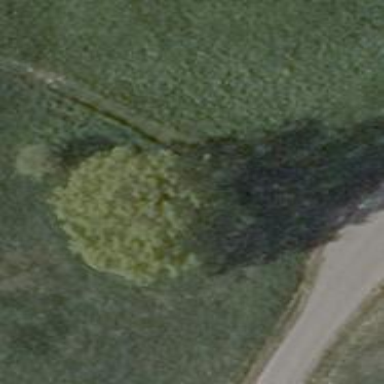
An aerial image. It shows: Deciduous tree with broadleaved leaves.